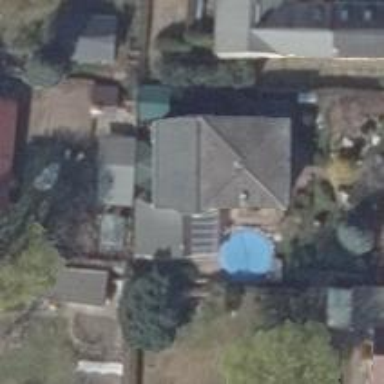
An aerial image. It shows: Swimming pool located in leisure land.